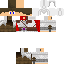
A male human skin with medium skin, wearing brown long hair dressed in a blue hoodie and brown pants, featuring a closed mouth.